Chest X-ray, PA view. Patient: 26 years old, sex F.
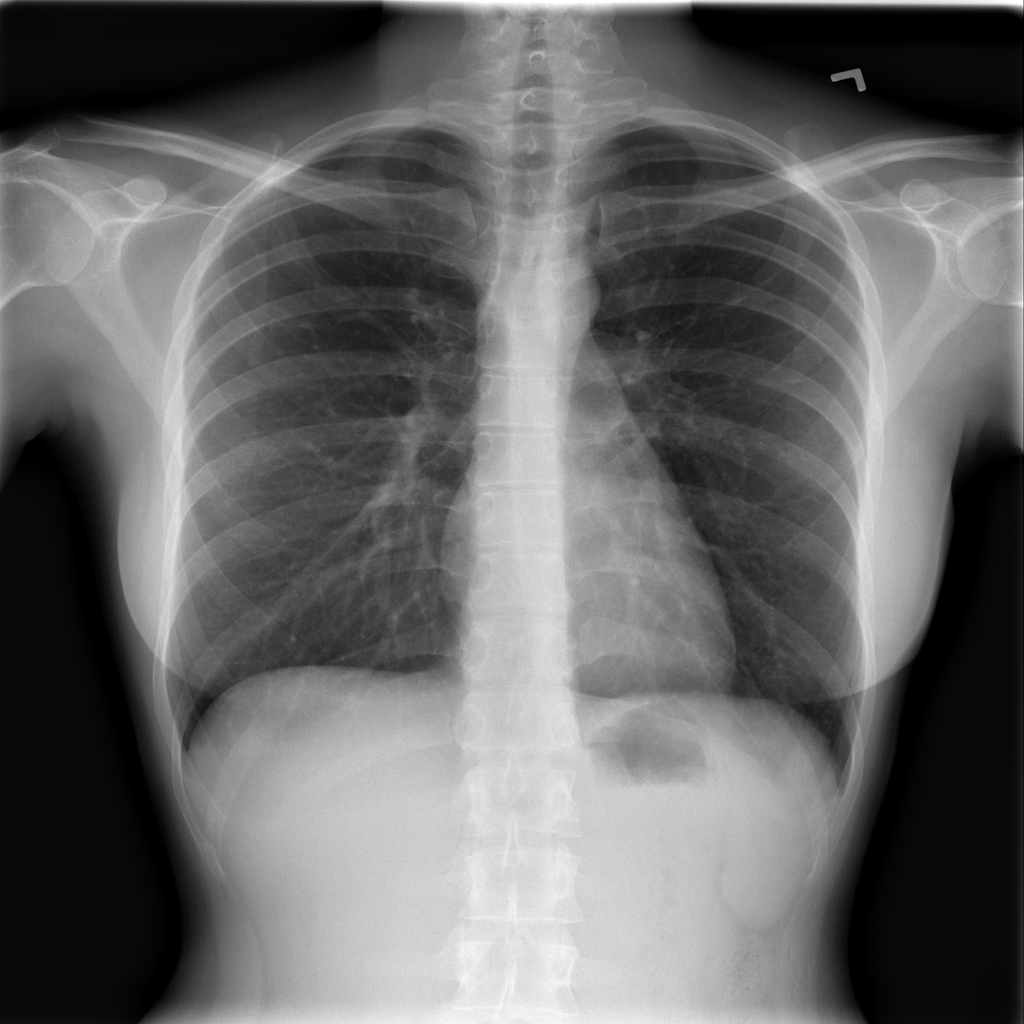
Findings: Infiltration